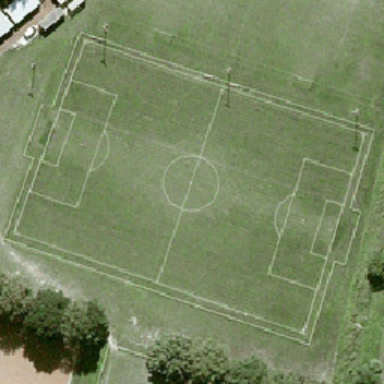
The football playground is on the grassland .